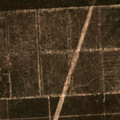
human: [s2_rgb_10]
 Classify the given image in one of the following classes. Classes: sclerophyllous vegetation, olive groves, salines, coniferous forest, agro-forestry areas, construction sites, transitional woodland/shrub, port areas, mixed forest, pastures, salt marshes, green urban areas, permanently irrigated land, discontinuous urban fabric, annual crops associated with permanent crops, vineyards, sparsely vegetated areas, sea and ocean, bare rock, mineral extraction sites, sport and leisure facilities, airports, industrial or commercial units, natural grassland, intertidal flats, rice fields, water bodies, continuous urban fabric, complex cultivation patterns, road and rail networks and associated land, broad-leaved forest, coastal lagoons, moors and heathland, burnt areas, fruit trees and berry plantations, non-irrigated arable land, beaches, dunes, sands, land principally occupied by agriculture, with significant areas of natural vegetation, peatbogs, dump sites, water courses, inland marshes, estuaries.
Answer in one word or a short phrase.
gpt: broad-leaved forest, transitional woodland/shrub